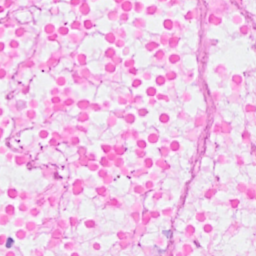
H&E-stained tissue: Breast